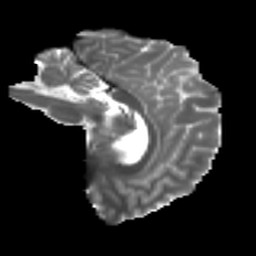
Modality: T2w
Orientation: sagittal
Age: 20
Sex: male
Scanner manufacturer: ge
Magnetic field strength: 3 T
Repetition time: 7.8 s
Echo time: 0.0606 s